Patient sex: F
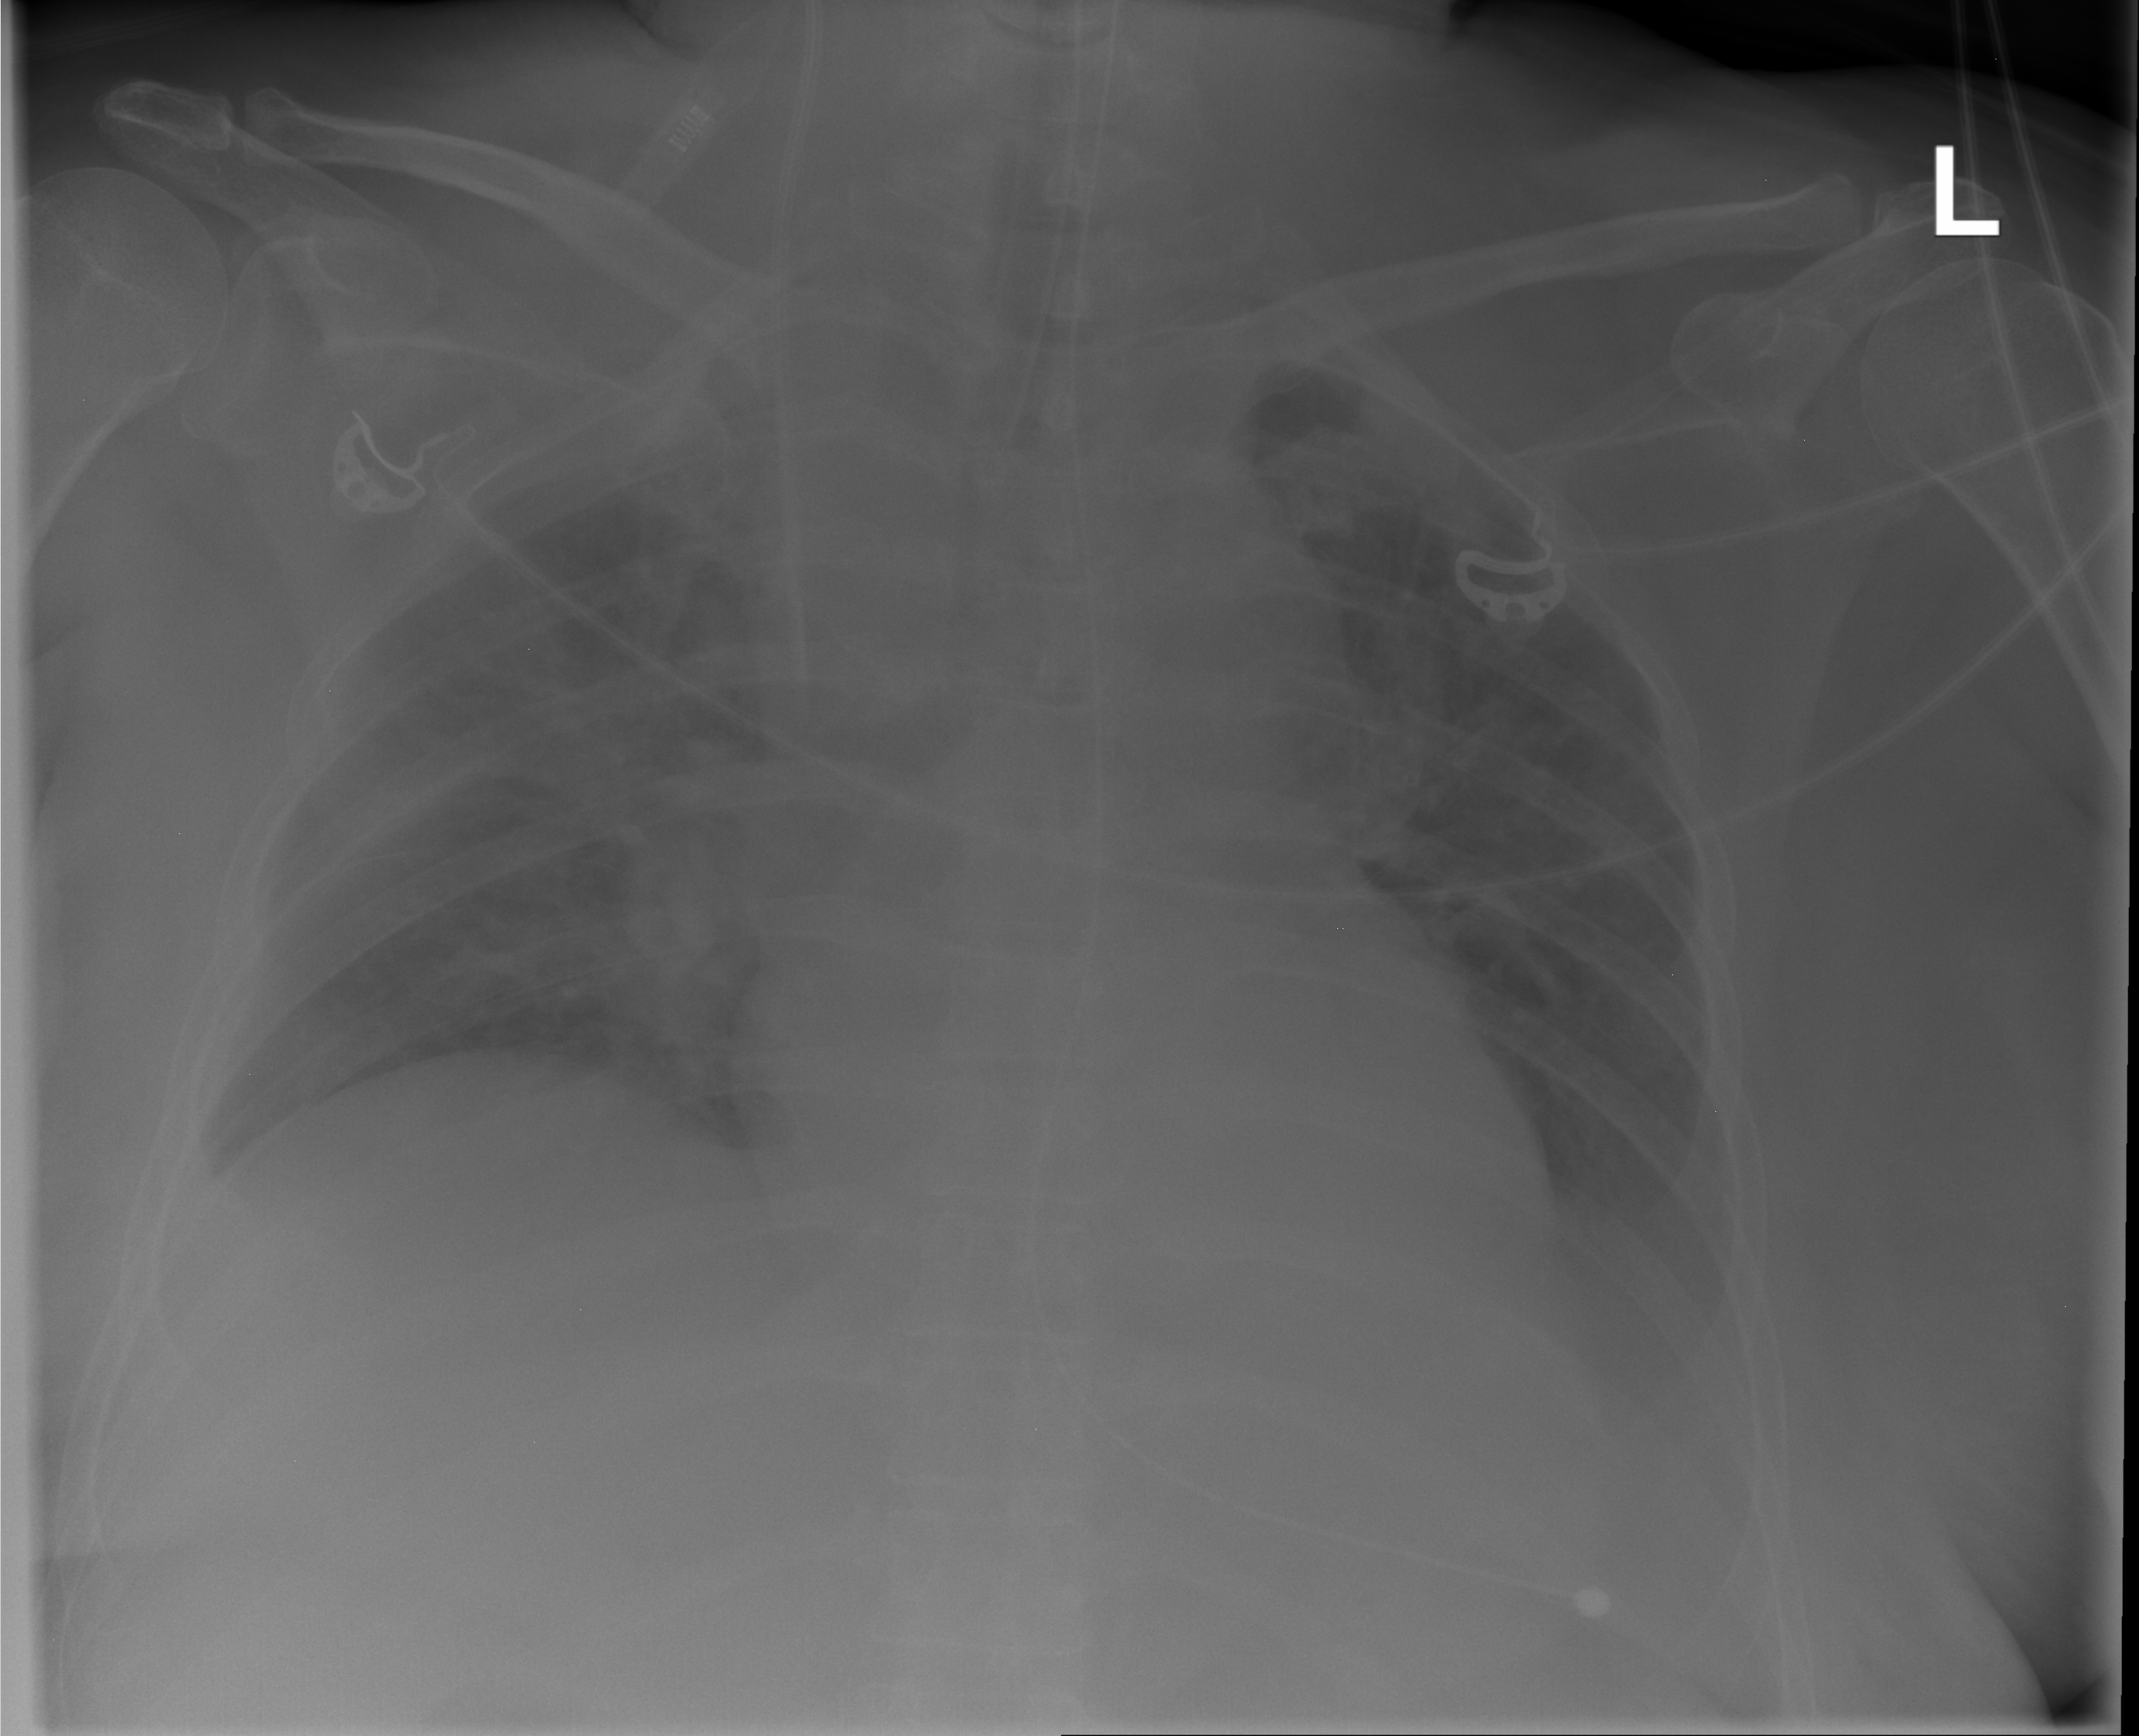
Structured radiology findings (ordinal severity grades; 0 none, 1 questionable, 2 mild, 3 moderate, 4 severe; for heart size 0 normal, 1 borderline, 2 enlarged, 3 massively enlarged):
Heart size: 2
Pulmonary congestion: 1
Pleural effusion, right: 2
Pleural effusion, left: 2
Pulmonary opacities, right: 1
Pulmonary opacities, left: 0
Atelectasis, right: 2
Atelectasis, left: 2